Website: bh-photo
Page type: gifting
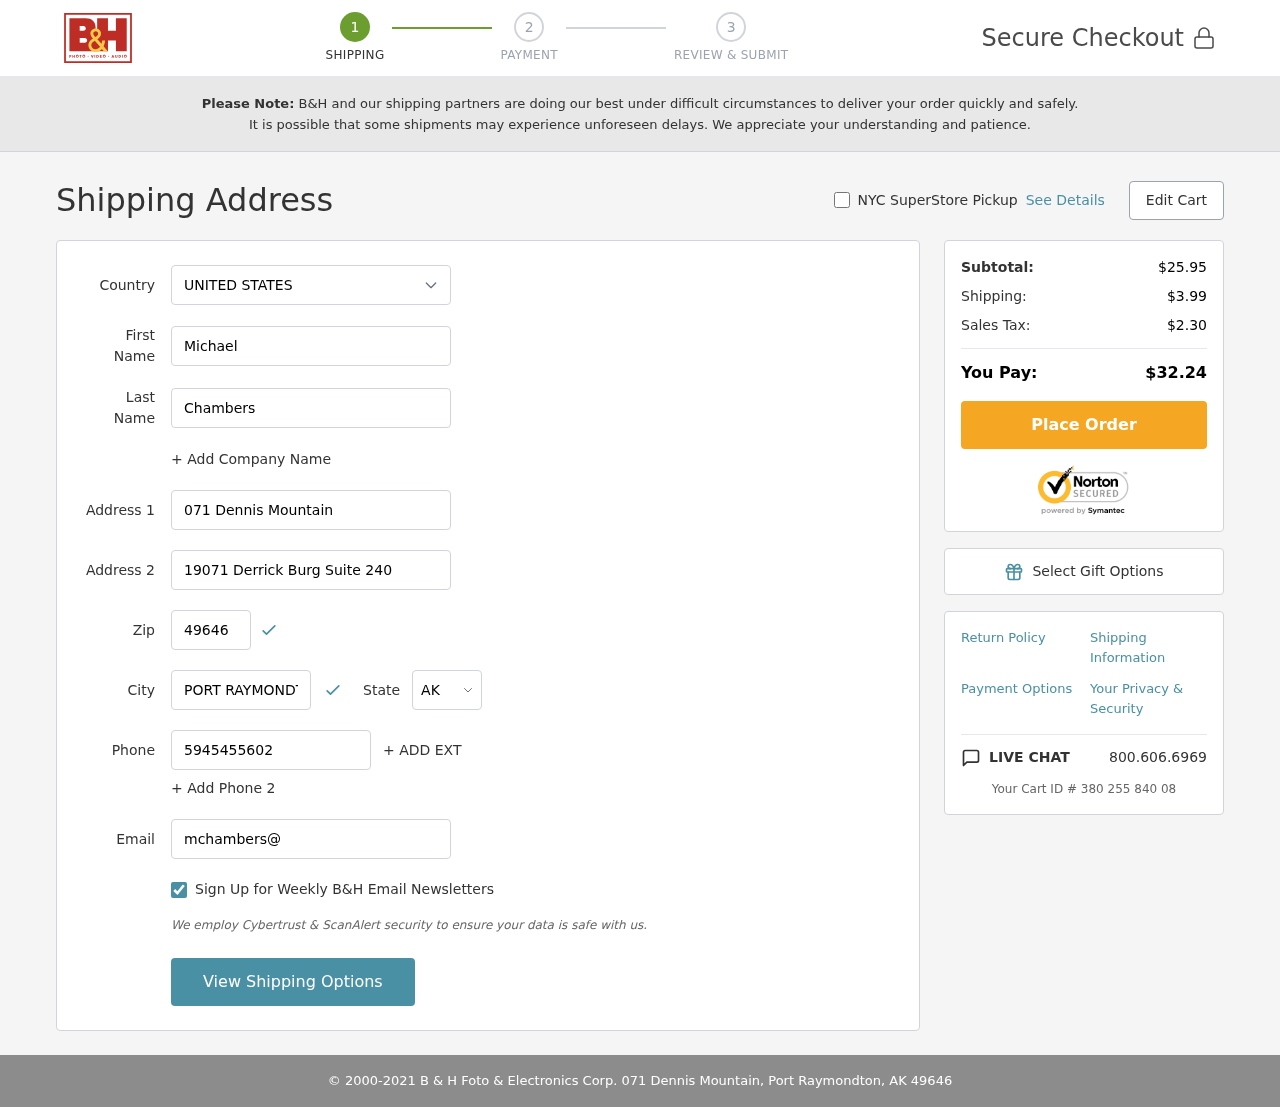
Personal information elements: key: PII_CITY
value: Port Raymondton
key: PII_COUNTRY
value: United States
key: PII_EMAIL
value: mchambers@yahoo.com
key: PII_FIRSTNAME
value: Michael
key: PII_LASTNAME
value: Chambers
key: PII_PHONE
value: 5945455602
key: PII_POSTCODE
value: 49646
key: PII_STATE_ABBR
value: AK
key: PII_STREET
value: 071 Dennis Mountain
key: PII_STREET2
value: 19071 Derrick Burg Suite 240
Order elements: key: ORDER_SUBTOTAL
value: $25.95
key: ORDER_SHIPPING_COST
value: $3.99
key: ORDER_TAX
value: $2.30
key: ORDER_TOTAL
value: $32.24
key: ORDER_ID
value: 380 255 840 08